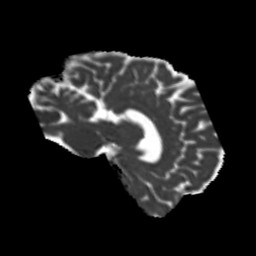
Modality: MD
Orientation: sagittal
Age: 63
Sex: male
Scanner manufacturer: siemens
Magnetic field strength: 3 T
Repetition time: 5.25 s
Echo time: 0.08 s